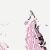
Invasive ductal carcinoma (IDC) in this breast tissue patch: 0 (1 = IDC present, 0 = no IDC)